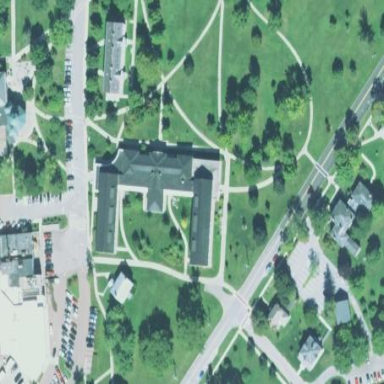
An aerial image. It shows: University building with mixed roof shape.